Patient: sex M, age 31
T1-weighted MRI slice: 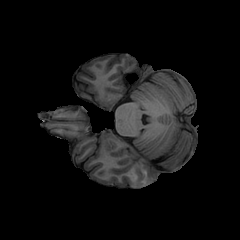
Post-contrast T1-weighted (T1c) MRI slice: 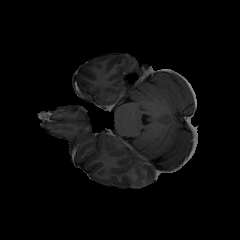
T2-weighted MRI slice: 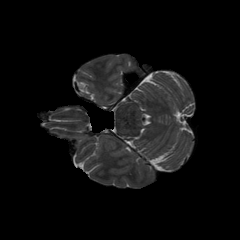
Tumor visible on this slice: no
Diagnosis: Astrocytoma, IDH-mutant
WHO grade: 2